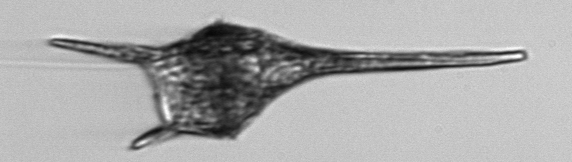
Label: Tripos_lineatus